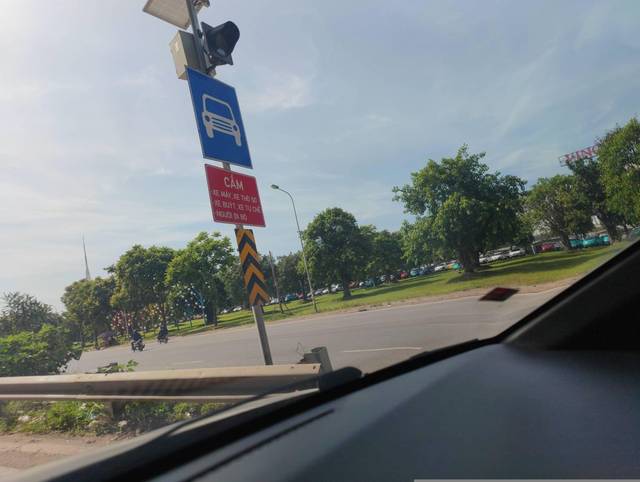
Region: Vietnam
Coordinates: 21.008, 105.754